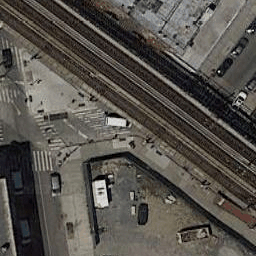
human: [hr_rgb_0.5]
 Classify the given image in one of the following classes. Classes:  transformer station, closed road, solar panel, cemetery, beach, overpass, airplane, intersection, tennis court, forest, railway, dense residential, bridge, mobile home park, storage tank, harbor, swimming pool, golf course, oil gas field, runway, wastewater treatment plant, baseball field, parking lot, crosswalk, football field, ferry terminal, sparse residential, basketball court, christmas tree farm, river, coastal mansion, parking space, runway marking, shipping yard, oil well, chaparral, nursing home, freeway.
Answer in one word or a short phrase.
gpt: railway